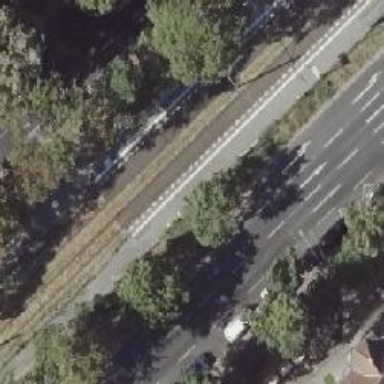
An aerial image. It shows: Tram stop position for public transport.